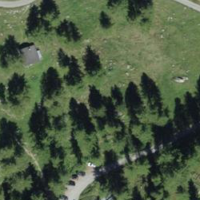
EUNIS habitat code: 23
Species observed at this site:
Melitaea diamina
Tussilago farfara